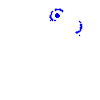
Particle: electron